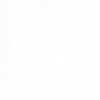
Label: not_dusty